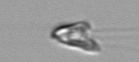
Label: Chrysochromulina_lanceolata